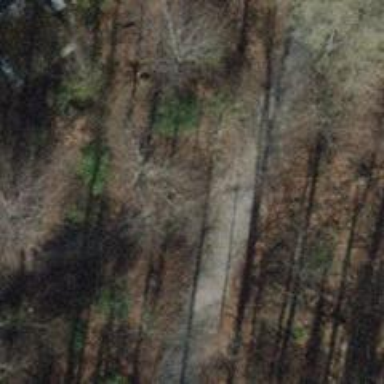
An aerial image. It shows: Path with pebblestone surface.